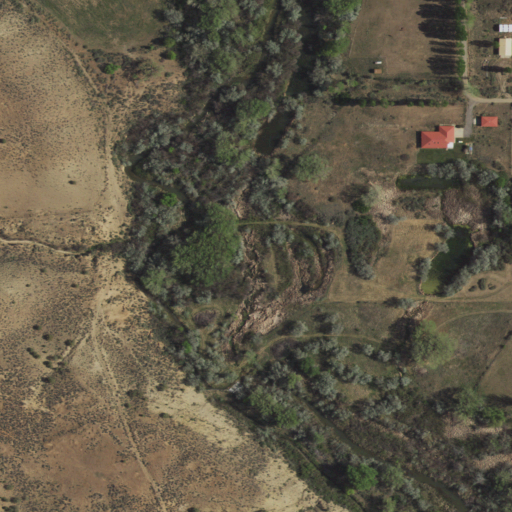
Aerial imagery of valley in New Mexico named Dawson Arroyo containing shrub, pasture, low intensity development, evergreen forest, woody wetlands, herbaceous wetlands, open development, and grassland